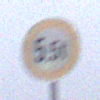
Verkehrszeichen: TatsaechlicheMasse
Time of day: MorningAfternoon
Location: Outdoor (RoadRail)
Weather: Overcast
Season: NotSpecified
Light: Natural